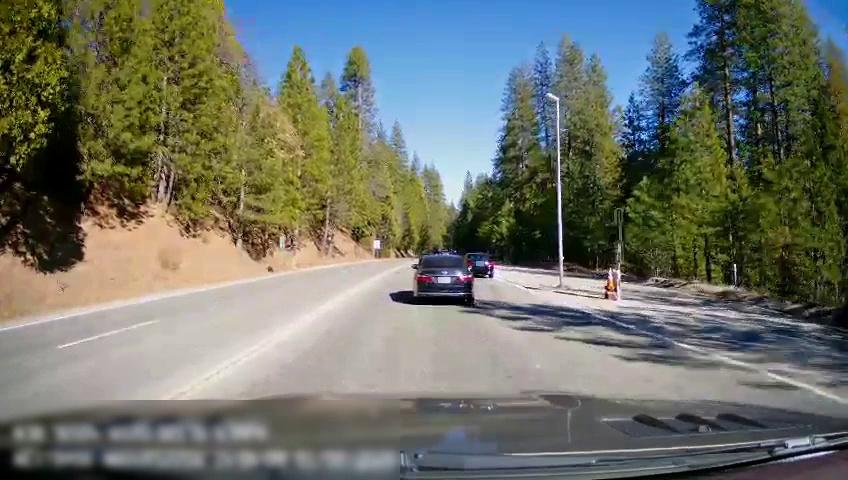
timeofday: Day
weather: Sunny
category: Drivable Space
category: Vehicles | Car
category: Vehicles | Car
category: Lanes | Opposite Lane
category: Lanes | Opposite Lane
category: Lanes | Opposite Lane
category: Lanes | Current Lane
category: Lanes | Current Lane